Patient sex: F
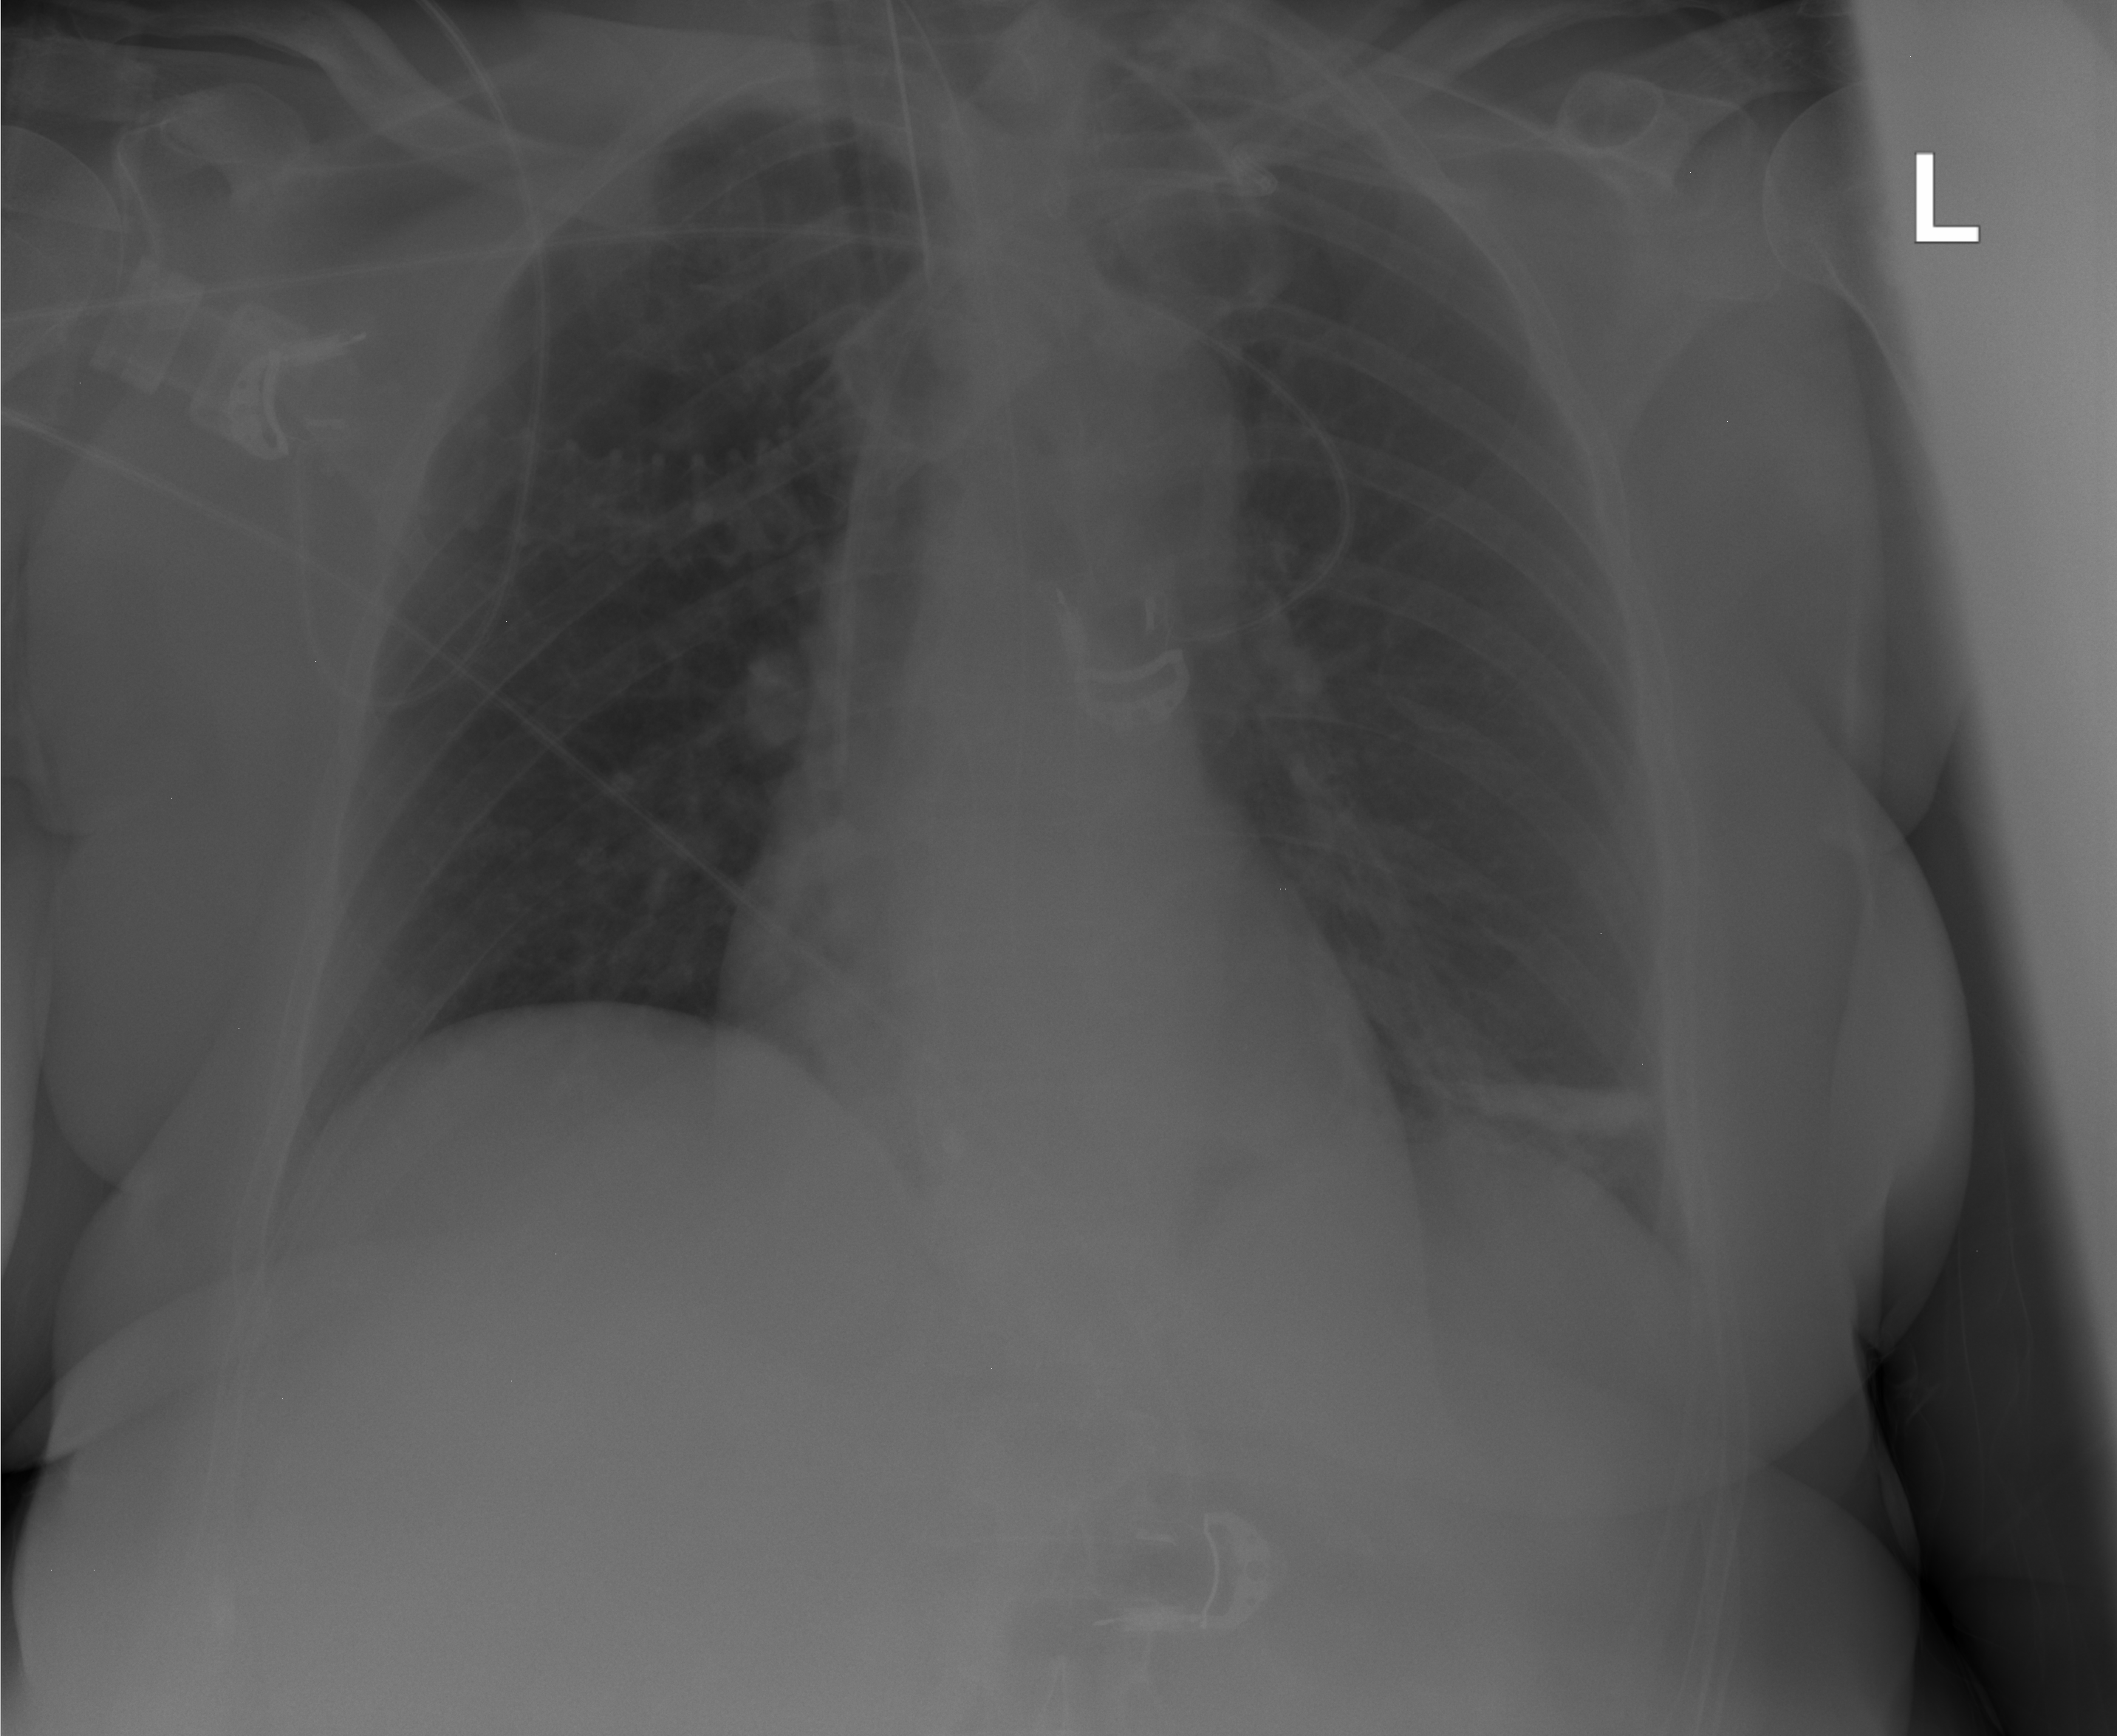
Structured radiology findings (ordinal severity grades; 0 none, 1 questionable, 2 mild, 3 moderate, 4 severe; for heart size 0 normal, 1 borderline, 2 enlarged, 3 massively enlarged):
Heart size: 0
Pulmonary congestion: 0
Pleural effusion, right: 0
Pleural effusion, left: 2
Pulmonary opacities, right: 0
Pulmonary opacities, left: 0
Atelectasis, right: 0
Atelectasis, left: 2